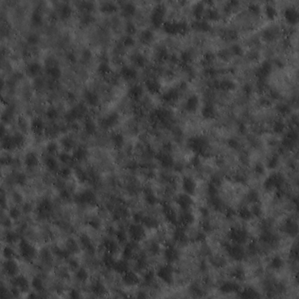
Label: non_frost